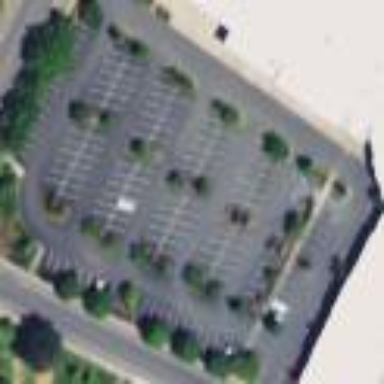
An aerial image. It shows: Parking area with asphalt surface.